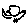
Label: bird